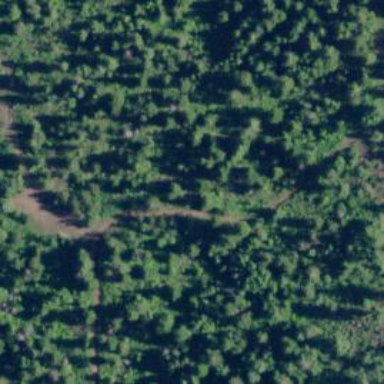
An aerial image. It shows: Path with excellent trail visibility.